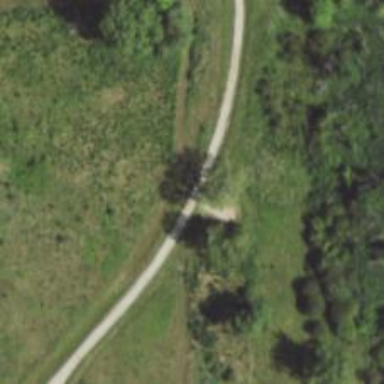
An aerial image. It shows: Asphalt path with excellent trail visibility.